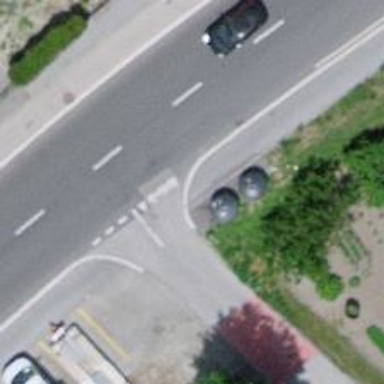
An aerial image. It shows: Raised kerb.